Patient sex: M
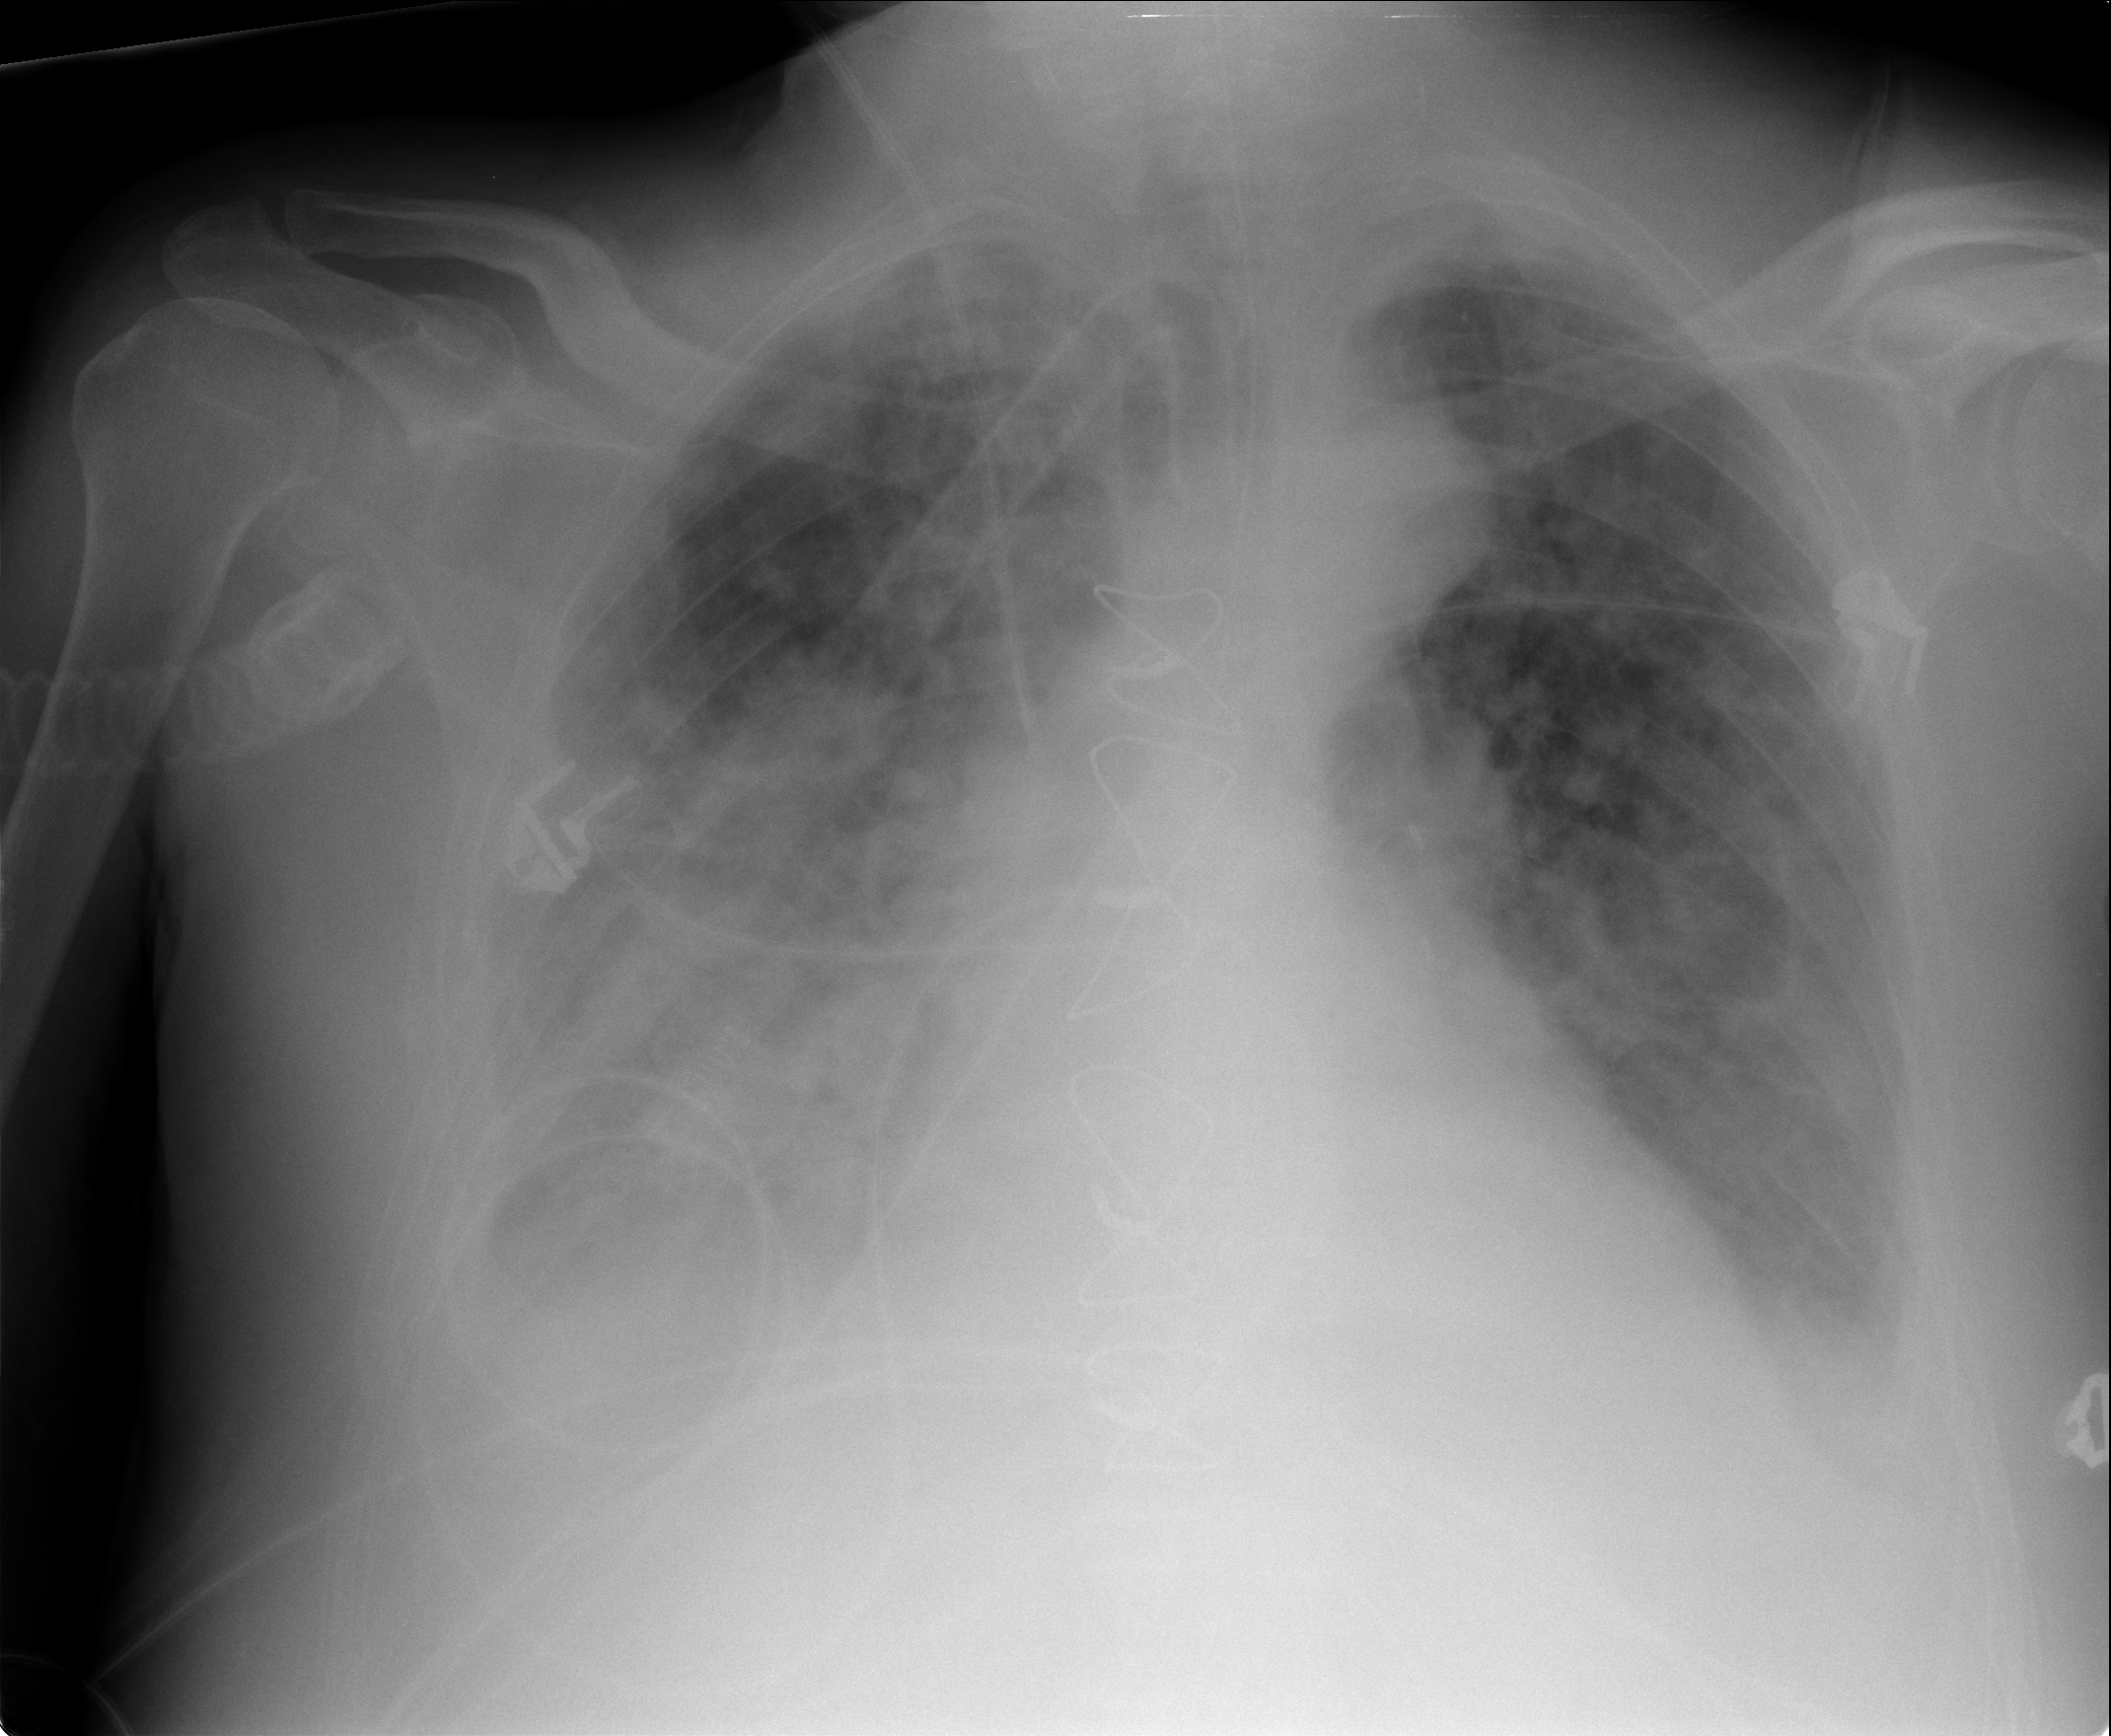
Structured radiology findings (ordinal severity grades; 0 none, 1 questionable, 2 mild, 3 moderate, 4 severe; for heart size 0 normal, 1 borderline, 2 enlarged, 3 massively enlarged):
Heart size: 2
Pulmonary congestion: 2
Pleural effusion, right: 3
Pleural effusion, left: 2
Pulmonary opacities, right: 3
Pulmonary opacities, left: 2
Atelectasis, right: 3
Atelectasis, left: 2